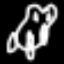
Label: frog